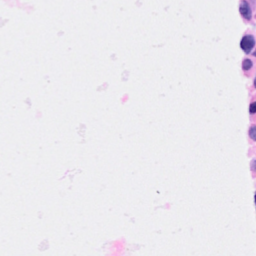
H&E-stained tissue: Breast